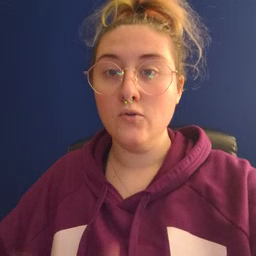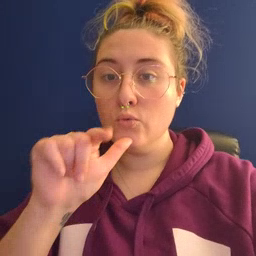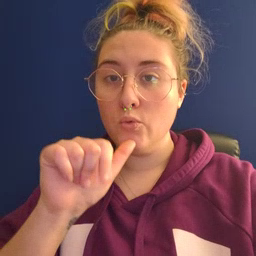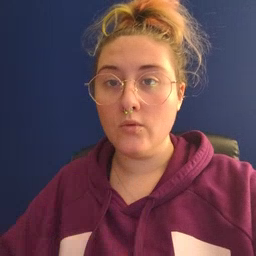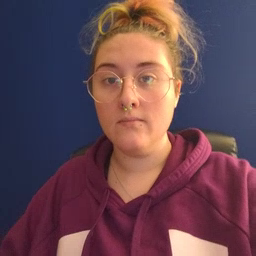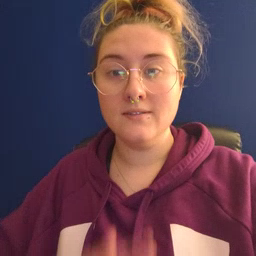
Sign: who